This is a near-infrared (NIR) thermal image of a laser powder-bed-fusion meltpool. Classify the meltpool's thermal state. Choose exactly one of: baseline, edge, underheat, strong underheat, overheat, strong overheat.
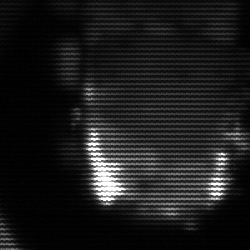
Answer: baseline